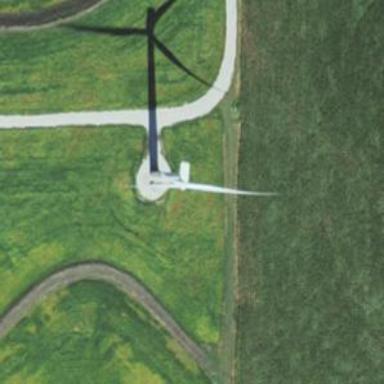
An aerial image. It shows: Wind generator using wind turbines of horizontal axis.